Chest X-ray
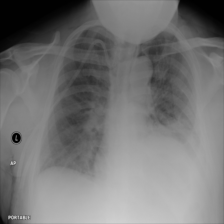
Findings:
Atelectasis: negative
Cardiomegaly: negative
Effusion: positive
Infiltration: positive
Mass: negative
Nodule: negative
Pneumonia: negative
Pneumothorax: negative
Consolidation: negative
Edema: positive
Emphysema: negative
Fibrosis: negative
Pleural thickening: negative
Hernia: negative